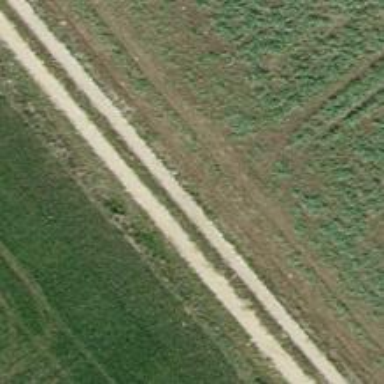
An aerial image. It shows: Track with compacted grade2 surface.